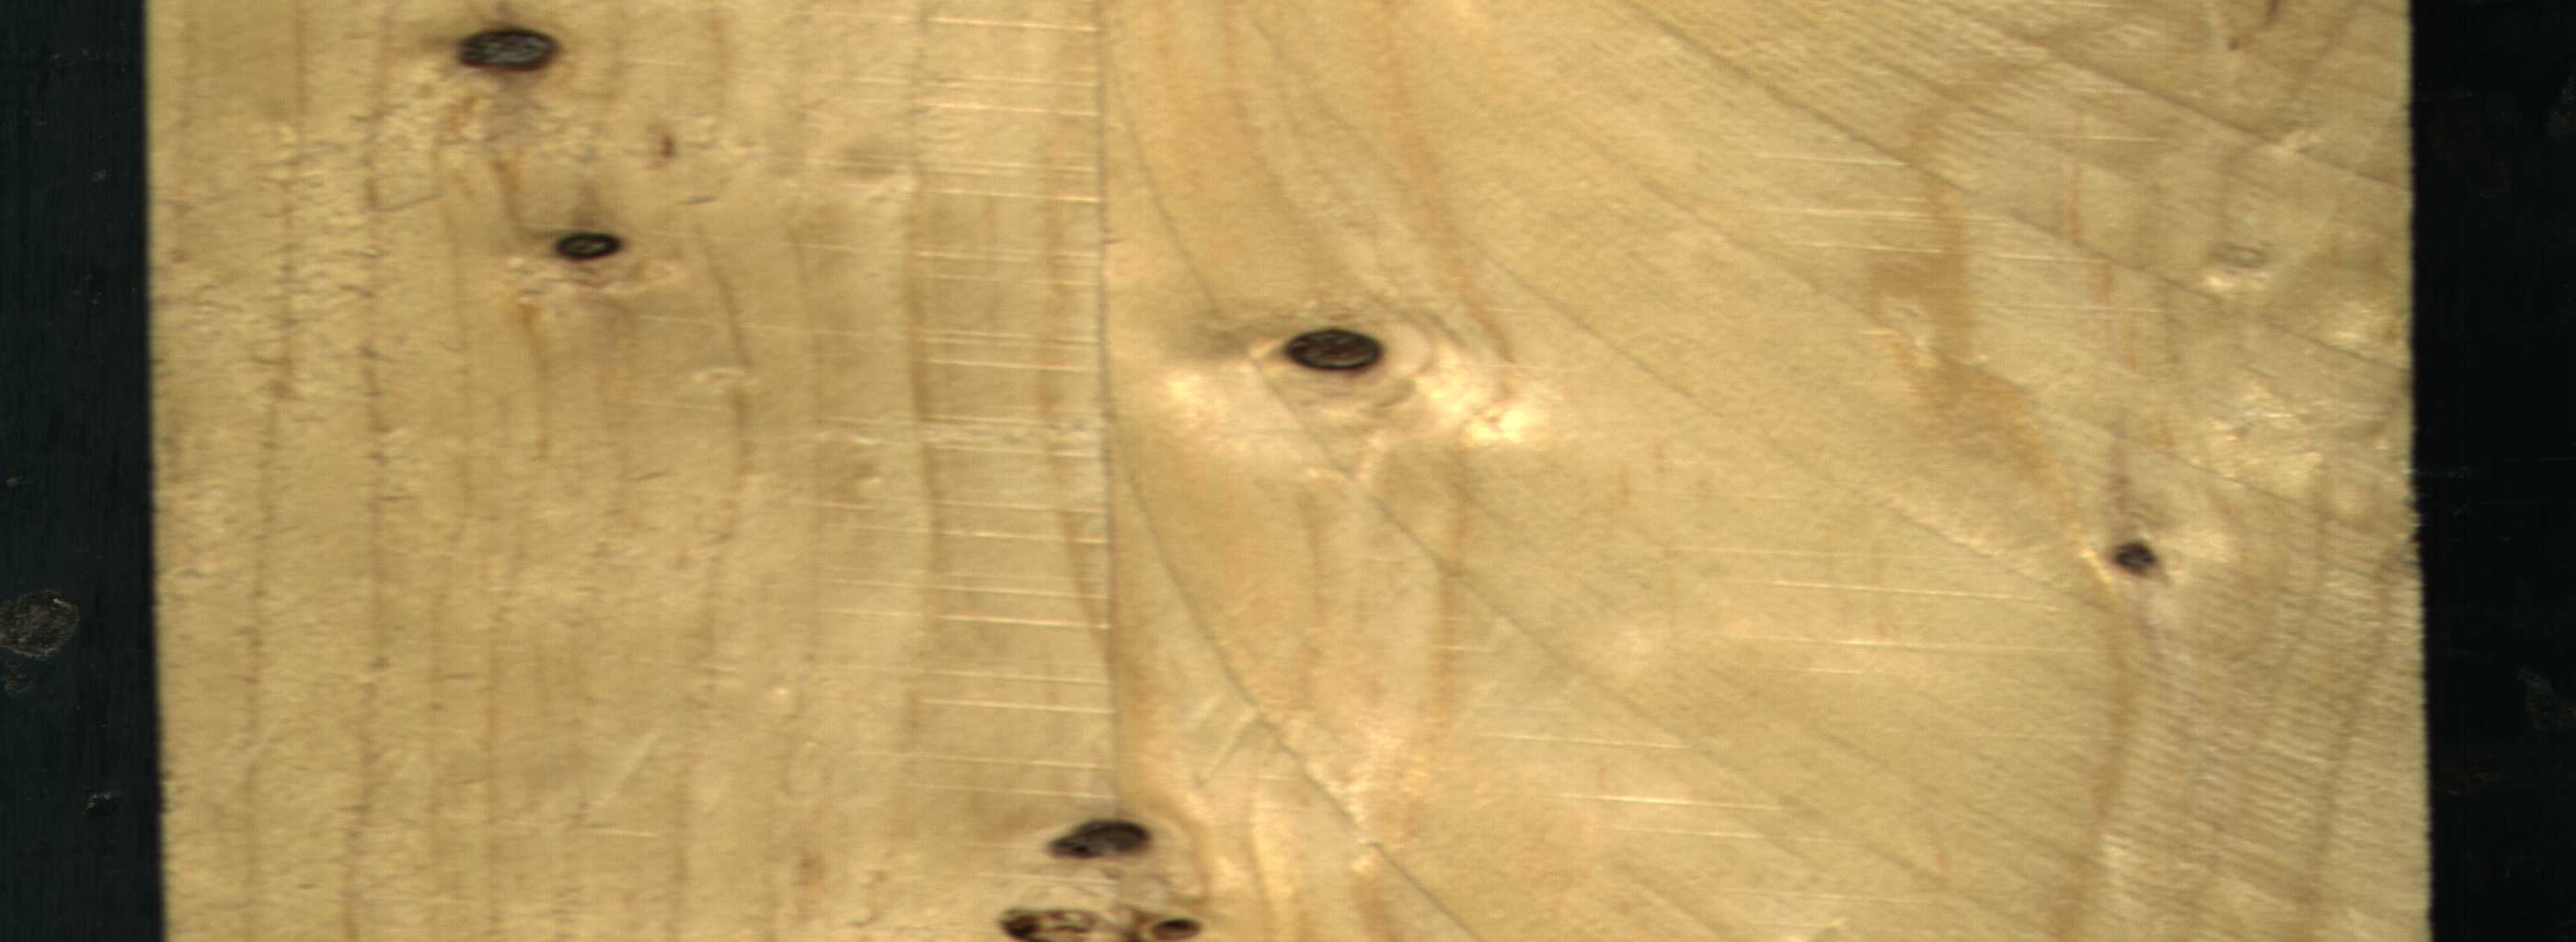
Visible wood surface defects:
Dead_Knot
Dead_Knot
Dead_Knot
Dead_Knot
Dead_Knot
Dead_Knot
Dead_Knot